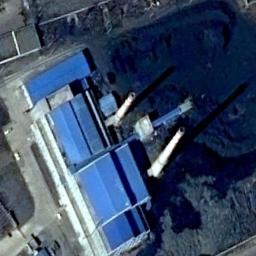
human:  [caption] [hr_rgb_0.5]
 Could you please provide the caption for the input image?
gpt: There are many blue buildings next to the thermal power station .

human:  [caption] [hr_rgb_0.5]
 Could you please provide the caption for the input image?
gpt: Here are two thermal power stations that are emitting smoke .

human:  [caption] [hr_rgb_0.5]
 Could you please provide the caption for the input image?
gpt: Plant and machinery in thermal power station with two chimneys .

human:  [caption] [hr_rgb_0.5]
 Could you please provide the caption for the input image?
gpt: The thermal power station is on the grass next to some buildings .

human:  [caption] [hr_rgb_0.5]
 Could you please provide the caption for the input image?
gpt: There are some blue buildings on the thermal power station .